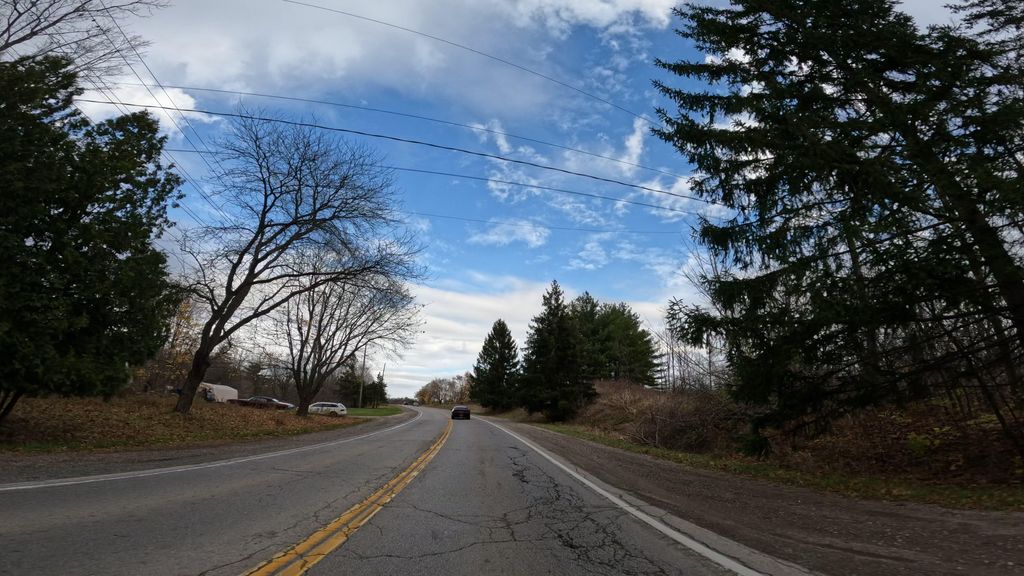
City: hamilton